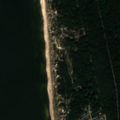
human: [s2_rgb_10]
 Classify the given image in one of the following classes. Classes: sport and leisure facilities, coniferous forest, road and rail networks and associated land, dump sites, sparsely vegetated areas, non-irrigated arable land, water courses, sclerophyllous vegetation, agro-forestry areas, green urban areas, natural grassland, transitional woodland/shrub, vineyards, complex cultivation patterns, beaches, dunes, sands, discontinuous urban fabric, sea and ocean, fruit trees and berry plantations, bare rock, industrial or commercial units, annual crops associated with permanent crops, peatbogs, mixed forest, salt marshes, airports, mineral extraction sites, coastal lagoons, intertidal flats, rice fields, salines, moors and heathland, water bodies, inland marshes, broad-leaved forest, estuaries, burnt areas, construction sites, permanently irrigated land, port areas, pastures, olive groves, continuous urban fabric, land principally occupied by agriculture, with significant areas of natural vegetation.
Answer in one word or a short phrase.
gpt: discontinuous urban fabric, coniferous forest, mixed forest, beaches, dunes, sands, sea and ocean